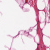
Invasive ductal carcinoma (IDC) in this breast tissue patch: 0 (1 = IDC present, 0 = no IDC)